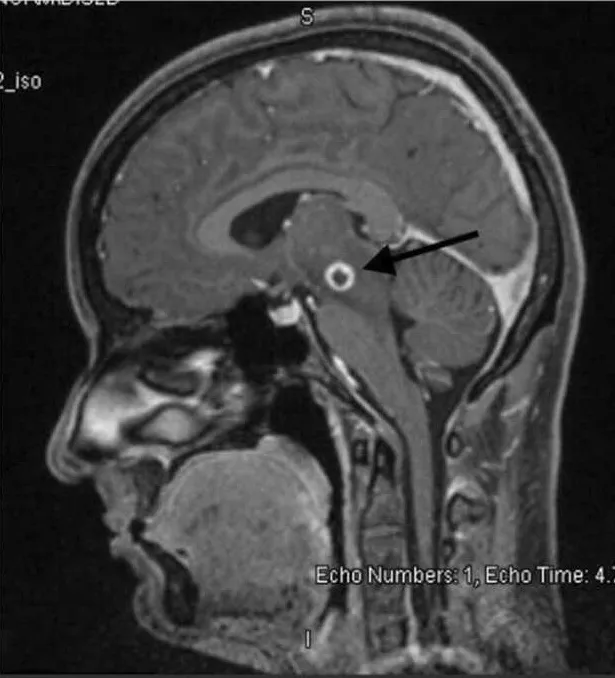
Sagittal view of MRI brain showing a midbrain ring-enhancing lesion 1.2 x 0.9 x 1 cm with central nodular calcification and significant peri-lesional edema (black arrow).
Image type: radiology (mri)